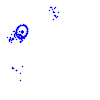
Particle: proton